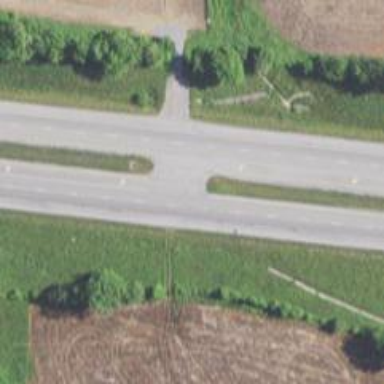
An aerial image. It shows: Trunk highway.